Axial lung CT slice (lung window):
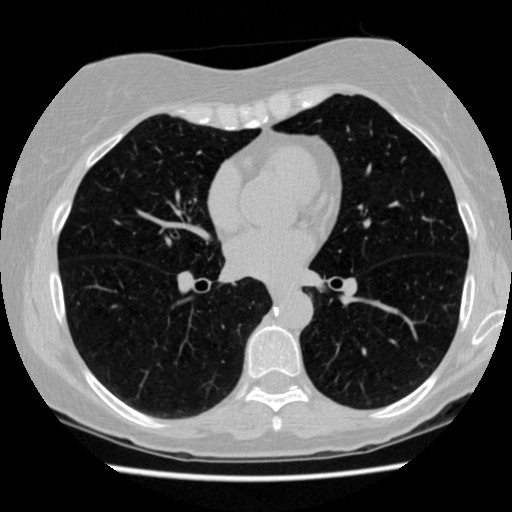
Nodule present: no